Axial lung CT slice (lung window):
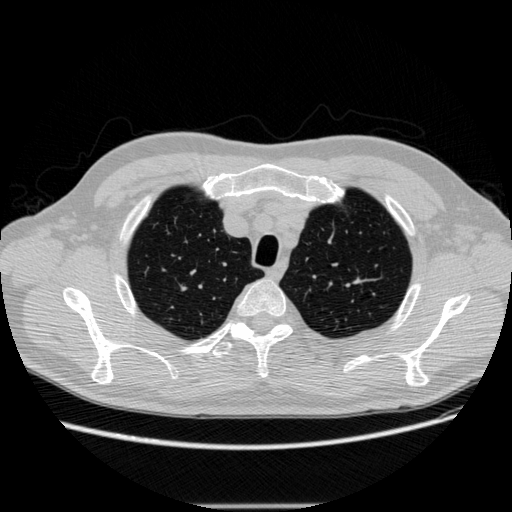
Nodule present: no